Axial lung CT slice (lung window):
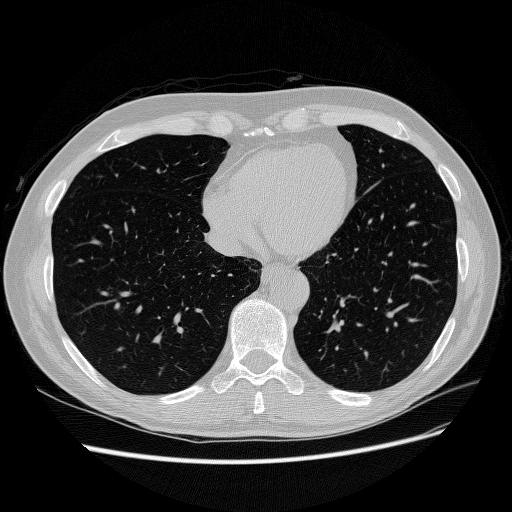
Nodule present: no